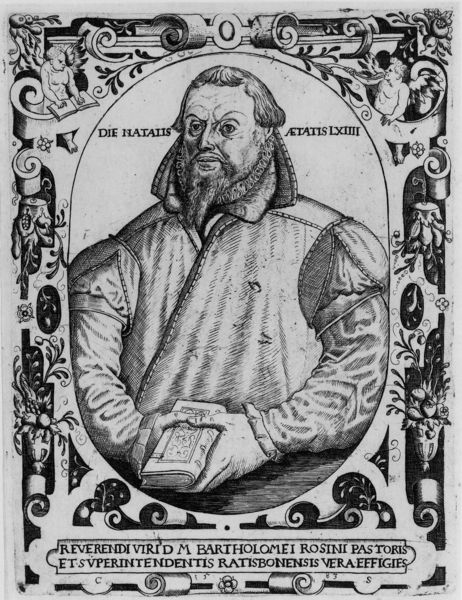
Titel: Bildnis des Bartholomeus Rosinus, Pfarrer zu Regensburg
Künstler: Conrad Saldörffer
Institution: (Seriendruck)
Schlagwörter: dunkel, flügel, hand, kopf, mann, weiß, ausschnitt, blumen, frisur, grau, haar, hell, mund, nase, ohr, schwarz, stirn, blick, muster, ornament, alt, bart, architekturrahmen, arme, augen, bibel, falten, gesicht, halten, kragen, rahmen, vollbart, ärmel, bildnis, hände, portrait, porträt, geistlicher, gewand, haare, mantel, pflanze, pflanzen, lippen, oval, umrandung, engel, putto, holzschnitt, schrift, haltung, grafik, graphik, rand, figuren, dick, inschrift, streng, floral, ornamente, verzierung, ramen, fett, buch, medaillon, druck, stich, schwarzweiß, text, buchstaben, beschriftung, worte, herrscher, krause, spitzbart, rolle, voluten, leder, wams, gelehrter, schmuckrahmen, gerahmt, kupferstich, putti, eingerollt, die, ausschnit, latein, wörter, römische zahlen, dicke, heill, dicker, blattornamentik, rosini, blumenstrauch, rahmen oval, überzählig, wohlbeleibt, schnärkel